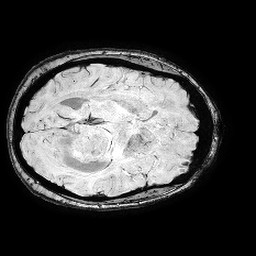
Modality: SWI
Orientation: axial
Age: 36
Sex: female
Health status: ill
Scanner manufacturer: philips
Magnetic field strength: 3 T
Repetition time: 0.031 s